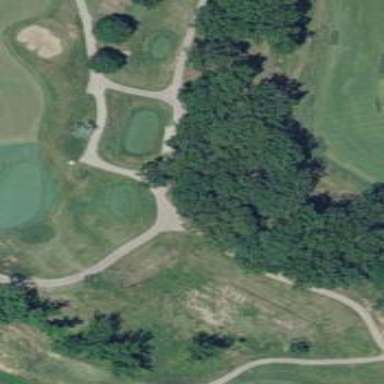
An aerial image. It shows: Service road designated as golf cart path.